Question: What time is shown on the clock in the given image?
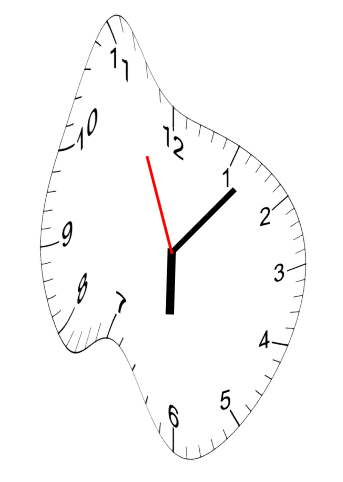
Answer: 06:06:56